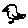
Label: bird